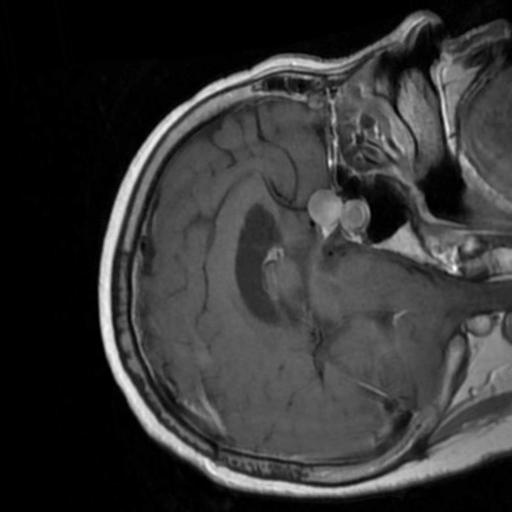
Label: brain_tumor